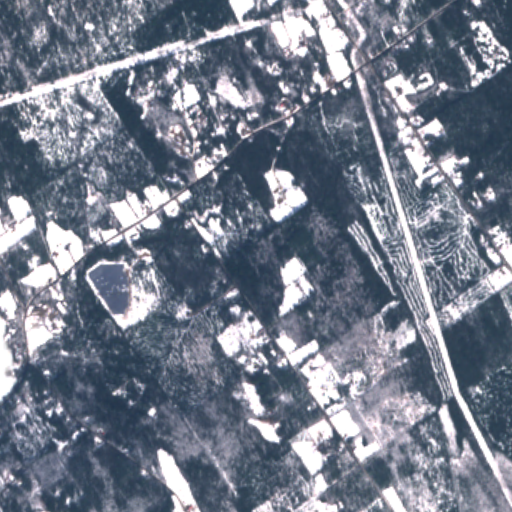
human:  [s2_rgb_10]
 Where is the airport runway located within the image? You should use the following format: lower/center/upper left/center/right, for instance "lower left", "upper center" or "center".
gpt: The airport runway is located in the upper right of the image.
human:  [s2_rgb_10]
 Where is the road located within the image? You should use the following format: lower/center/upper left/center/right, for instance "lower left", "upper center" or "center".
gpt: There is no road in the image.